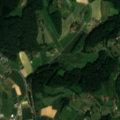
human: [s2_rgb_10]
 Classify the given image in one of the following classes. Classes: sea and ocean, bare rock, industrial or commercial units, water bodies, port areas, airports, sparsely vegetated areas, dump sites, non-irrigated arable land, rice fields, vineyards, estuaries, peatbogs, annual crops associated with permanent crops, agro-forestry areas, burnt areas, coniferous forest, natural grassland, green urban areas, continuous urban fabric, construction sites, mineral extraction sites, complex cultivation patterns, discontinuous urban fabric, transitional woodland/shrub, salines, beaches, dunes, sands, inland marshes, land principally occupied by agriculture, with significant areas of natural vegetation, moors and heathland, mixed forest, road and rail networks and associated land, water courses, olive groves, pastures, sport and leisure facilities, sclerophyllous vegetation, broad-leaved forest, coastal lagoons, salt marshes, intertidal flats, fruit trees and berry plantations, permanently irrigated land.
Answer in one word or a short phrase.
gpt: non-irrigated arable land, complex cultivation patterns, broad-leaved forest